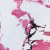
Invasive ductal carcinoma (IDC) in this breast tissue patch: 0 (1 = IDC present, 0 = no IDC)